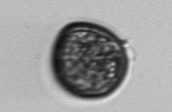
Label: Prorocentrum